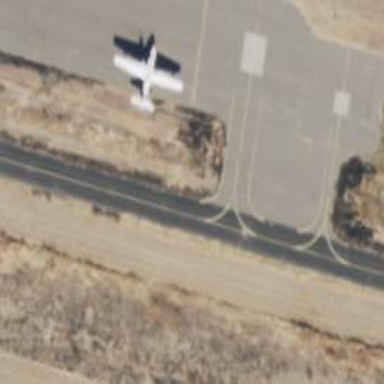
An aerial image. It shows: Asphalt taxiway at the airport.